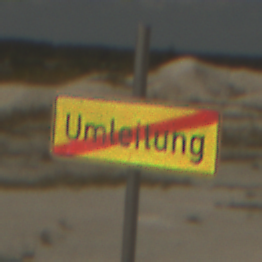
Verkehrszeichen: EndeDerUmleitungsankuendigung
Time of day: Midday
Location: Outdoor (Beach)
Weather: PartlyCloudy
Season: NotSpecified
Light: Natural